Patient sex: M
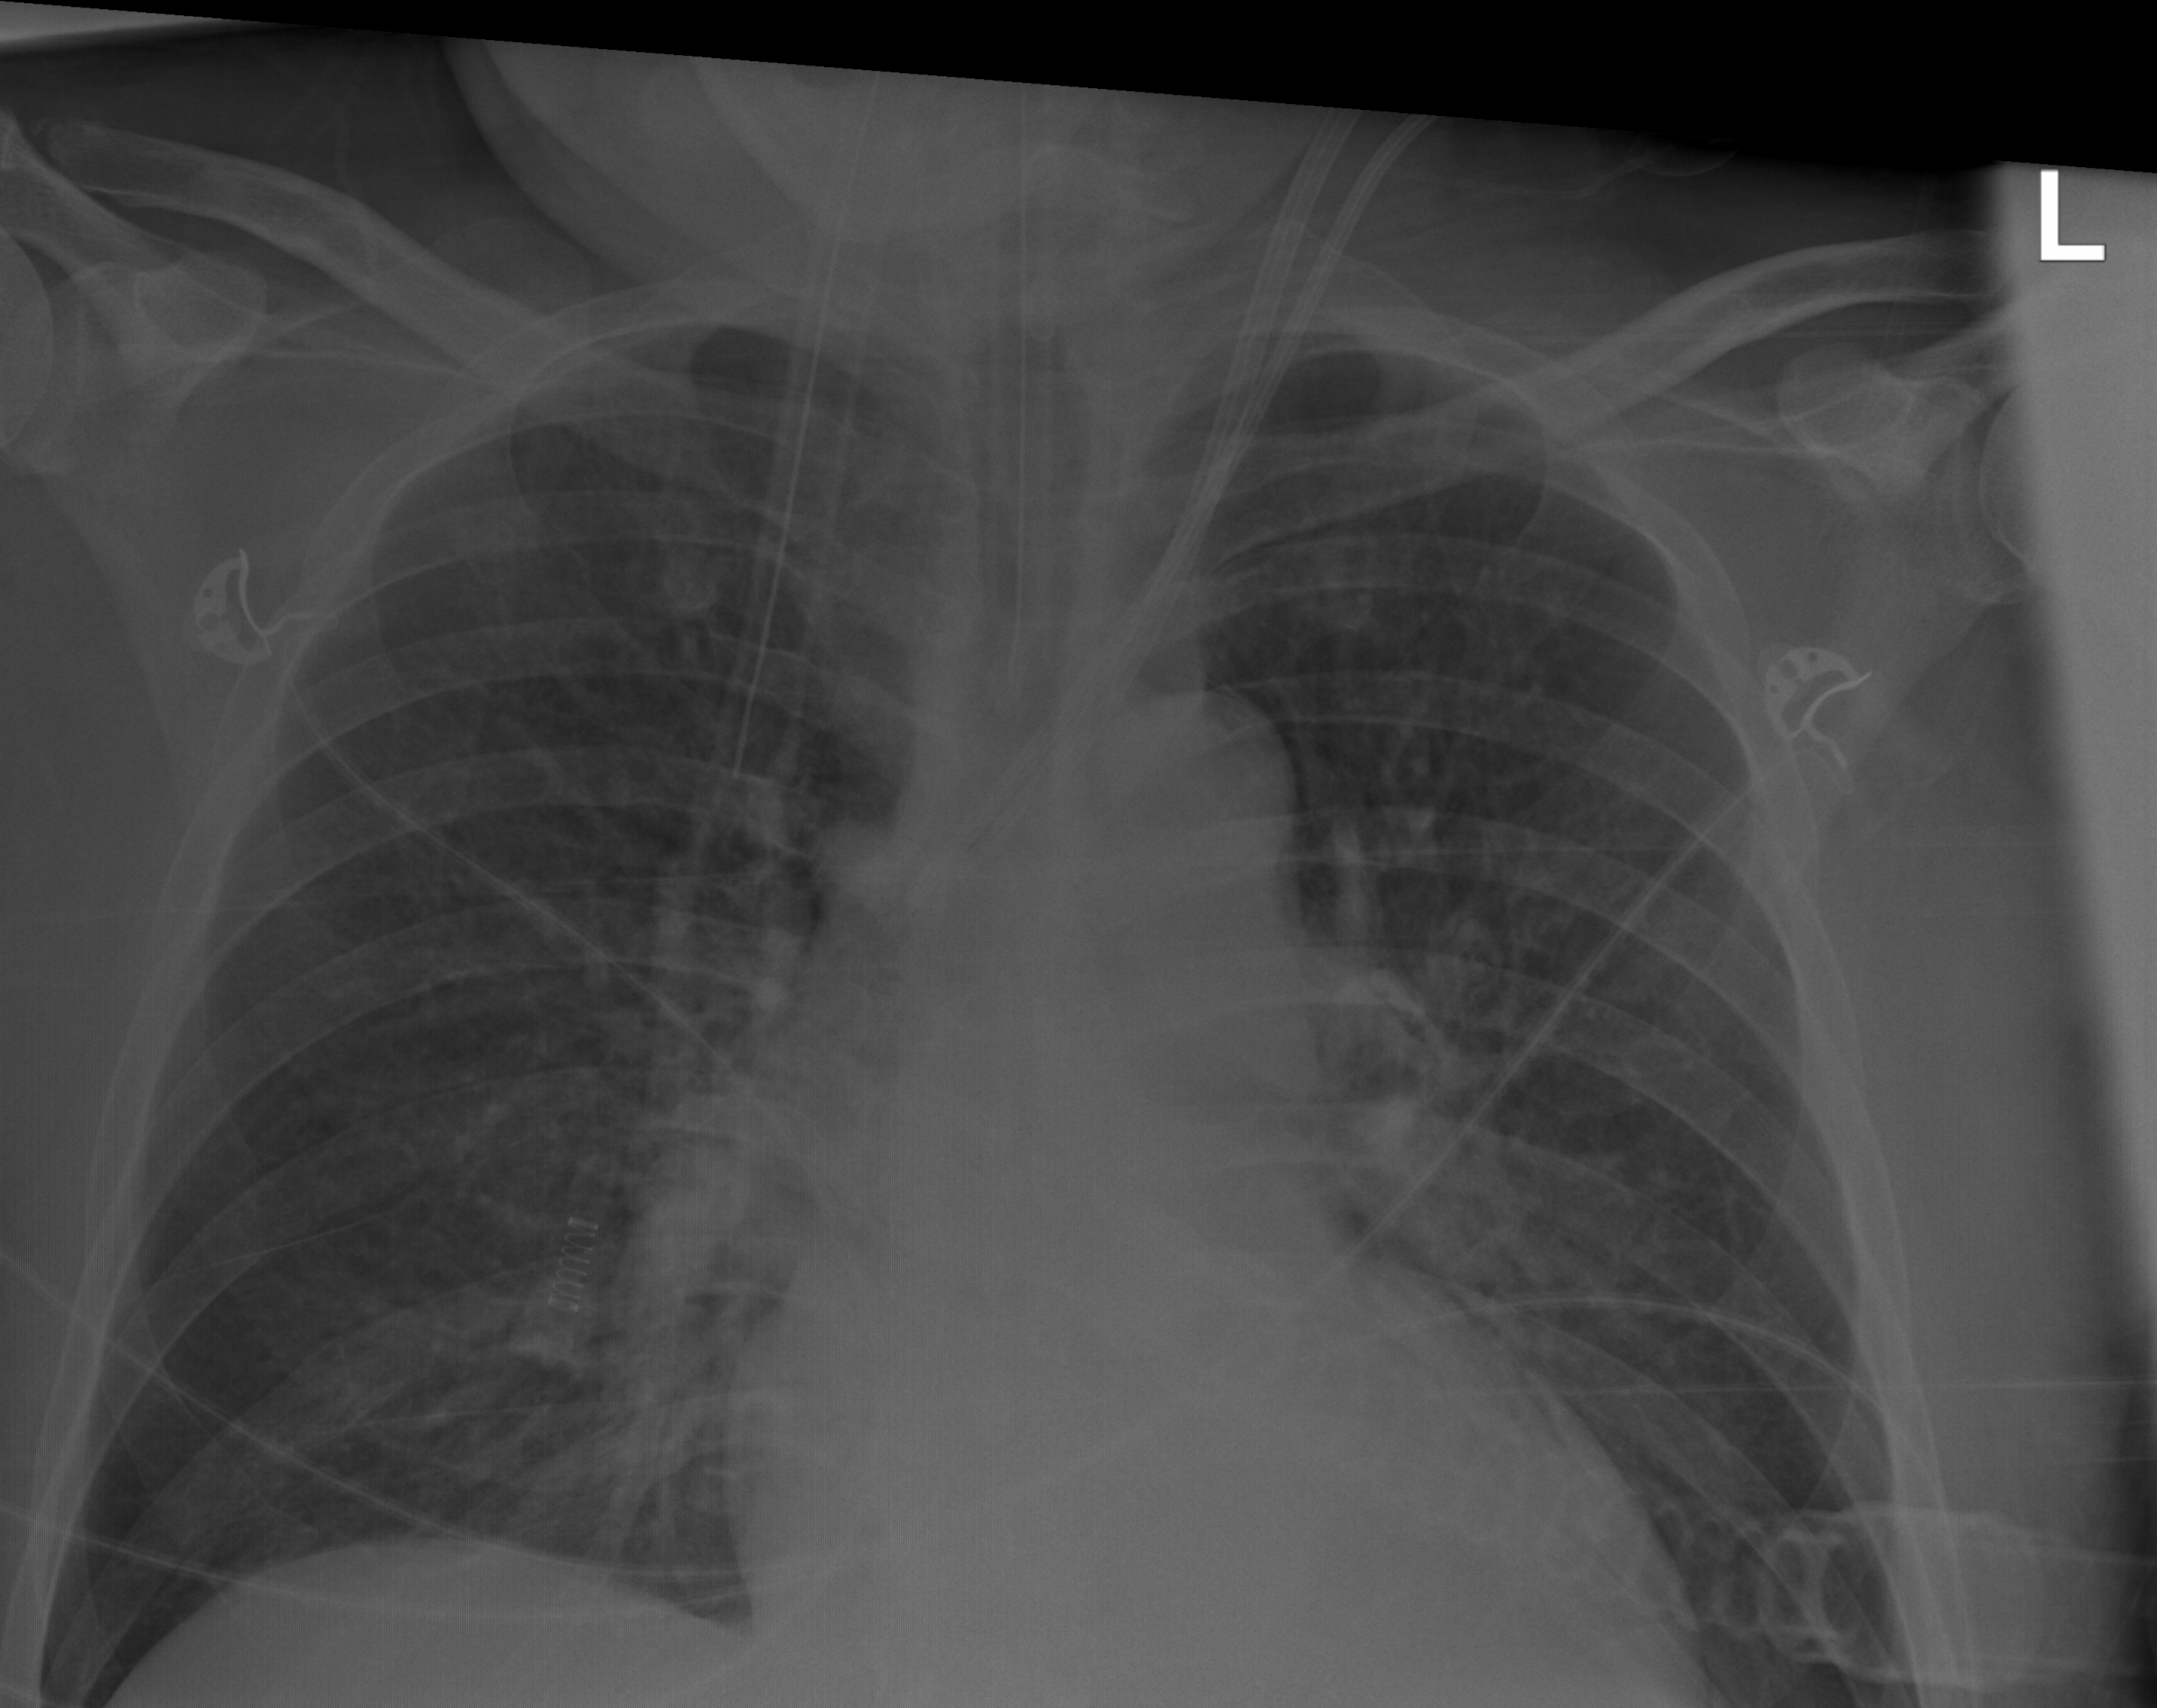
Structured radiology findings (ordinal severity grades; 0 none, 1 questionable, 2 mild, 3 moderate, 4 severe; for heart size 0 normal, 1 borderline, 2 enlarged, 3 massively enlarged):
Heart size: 2
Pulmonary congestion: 2
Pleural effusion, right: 0
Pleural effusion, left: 0
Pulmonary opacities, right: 1
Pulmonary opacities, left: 1
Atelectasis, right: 2
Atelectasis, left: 2